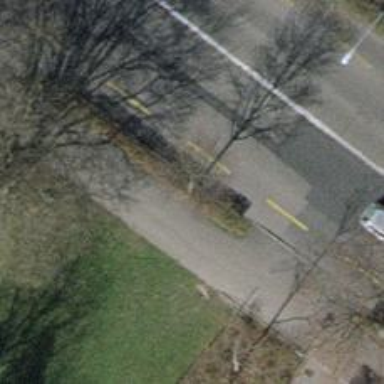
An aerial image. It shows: Avenue lined with trees.